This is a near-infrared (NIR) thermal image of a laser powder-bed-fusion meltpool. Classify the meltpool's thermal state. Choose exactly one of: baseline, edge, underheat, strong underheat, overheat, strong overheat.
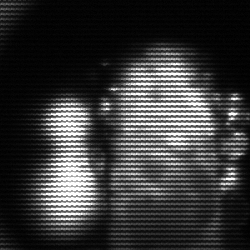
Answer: strong underheat